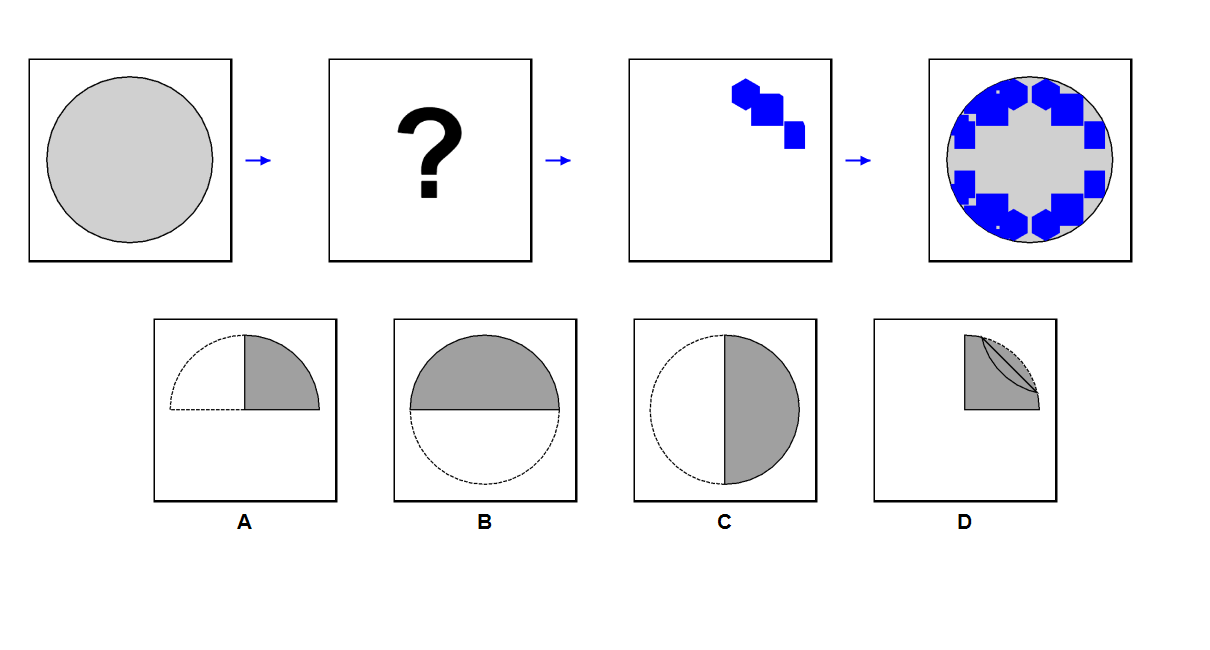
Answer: C